Question: i get 'txtname','txthours','txtrate', and 'textgrosspay' does not exist in the current context. error code is CS0103. i have matched the words from the text boxes i have on designer with these words as well. any help is appreciated.
This image here shows the design part of my web form:
'''
using System.Collections.Generic;
using System.Linq;
using System.Web;
using System.Web.UI;
using System.Web.UI.WebControls;
public partial class Grosspayapp : System.Web.UI.Page
{
protected void Page_Load(object sender, EventArgs e)
{
}
protected void Compute_Click(object sender, EventArgs e)
{
String name;
String shours, srate;
int hours;
double rate, grosspay;
name = txtname.Text;
shours = txthours.Text;
hours = Convert.ToInt32(shours);
srate = txtrate.Text;
rate = Convert.ToDouble(srate);
grosspay = hours * rate;
txtgrosspay.Text = grosspay.ToString();
}
}
'''
the source code is
'''
<%@ Page Language="C#" AutoEventWireup="true" CodeBehind="Grosspayapp.aspx.cs" Inherits="GrossPayApp3_20.GrossPayProgram" %>
<!DOCTYPE html>
<html xmlns="http://www.w3.org/1999/xhtml">
<head runat="server">
<title></title>
<style type="text/css">
.auto-style1 {
font-size: xx-large;
}
</style>
</head>
<body>
<form id="form1" runat="server">
<div>
<span class="auto-style1">&nbsp;&nbsp;&nbsp;&nbsp;&nbsp;&nbsp;&nbsp;&nbsp;&nbsp;&nbsp;&nbsp;&nbsp;&nbsp;&nbsp;&nbsp;&nbsp;&nbsp;&nbsp;&nbsp;&nbsp;&nbsp;&nbsp;&nbsp;&nbsp;&nbsp;&nbsp;&nbsp;&nbsp; Gross Pay Application </span>
<br />
</div>
<p>
&nbsp;</p>
<p>
&nbsp;</p>
<p>
Name&nbsp;&nbsp;&nbsp;
<asp:TextBox ID="txtname" runat="server"></asp:TextBox>
</p>
<p>
Hours&nbsp;&nbsp;&nbsp;
<asp:TextBox ID="txthours" runat="server"></asp:TextBox>
</p>
<p>
Rate&nbsp;&nbsp;&nbsp;&nbsp;&nbsp;
<asp:TextBox ID="txtrate" runat="server"></asp:TextBox>
</p>
<p>
<asp:Button ID="cmdcompute" runat="server" OnClick="Compute_Click" Text="Compute Gross Pay" />
</p>
<p>
Gross Pay&nbsp;&nbsp;&nbsp;&nbsp;
<asp:TextBox ID="txtgrosspay" runat="server"></asp:TextBox>
</p>
</form>
</body>
</html>
'''
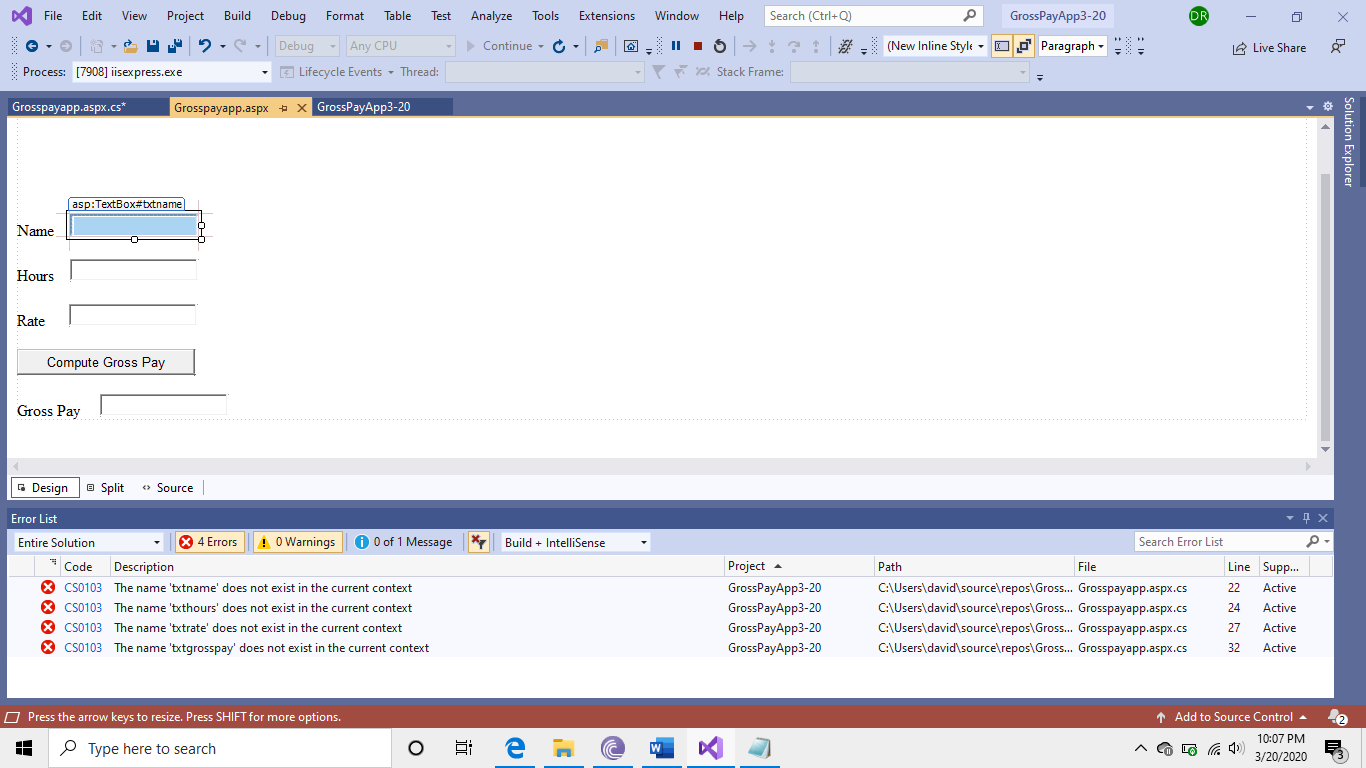
Answer: The attribute 'Inherits' of the '<%@ Page' directive should reference the page's class name 'Grosspayapp', but you have
'''
Inherits="GrossPayApp3_20.GrossPayProgram"
'''